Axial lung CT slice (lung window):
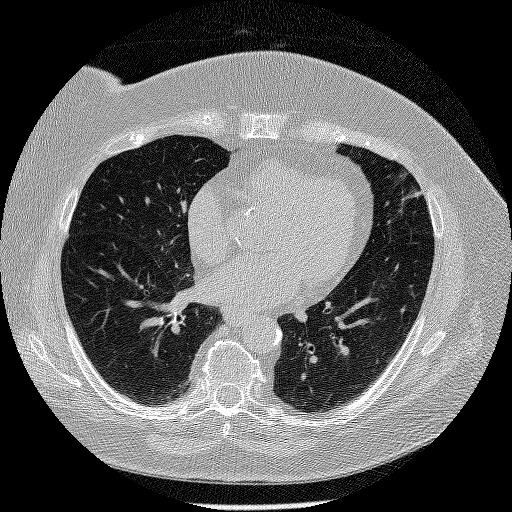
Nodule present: no